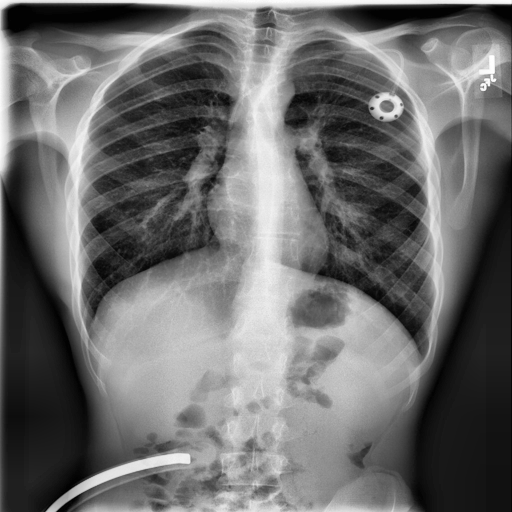
Finding: NORMAL